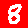
Digit: 8